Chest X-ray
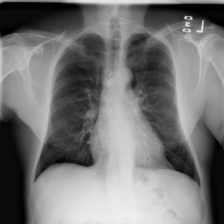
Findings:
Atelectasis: negative
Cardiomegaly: negative
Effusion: negative
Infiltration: negative
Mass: negative
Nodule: negative
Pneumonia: negative
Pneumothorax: negative
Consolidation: negative
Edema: negative
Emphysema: negative
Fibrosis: negative
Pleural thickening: negative
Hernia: negative